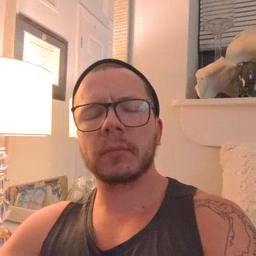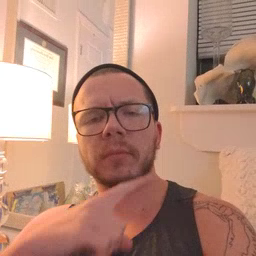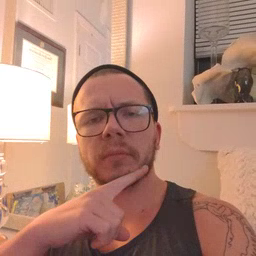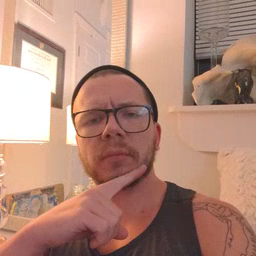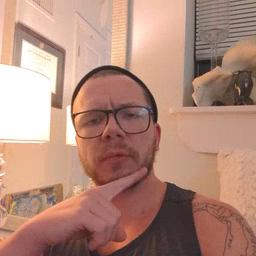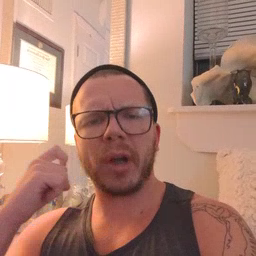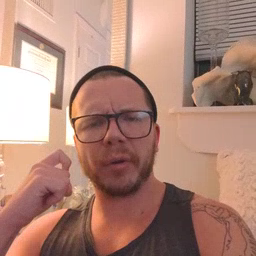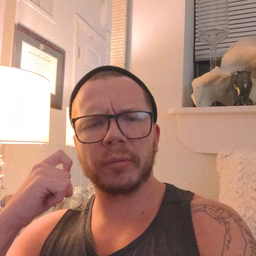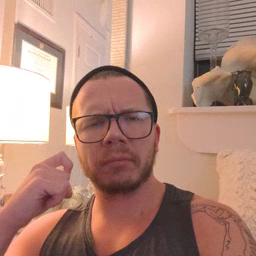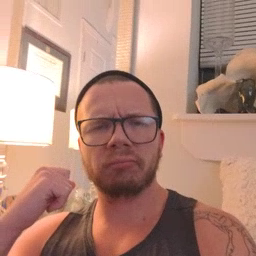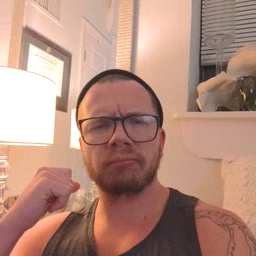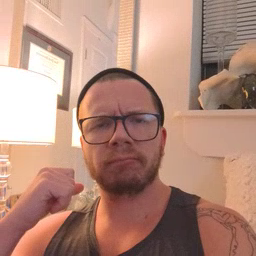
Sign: dryer